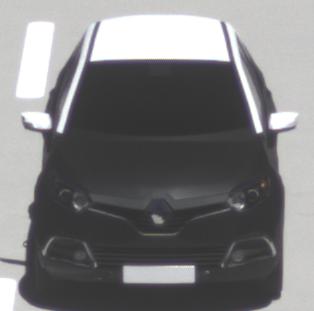
Make: Renault
Model: Captur ENERGY TCe 90
Detailed model: Captur (I)
Model produced from: 2013/06
Model produced until: 2015/05
Doors: 5
Color: black
Road condition: wet road
Daytime: midday
Contrast: high contrast